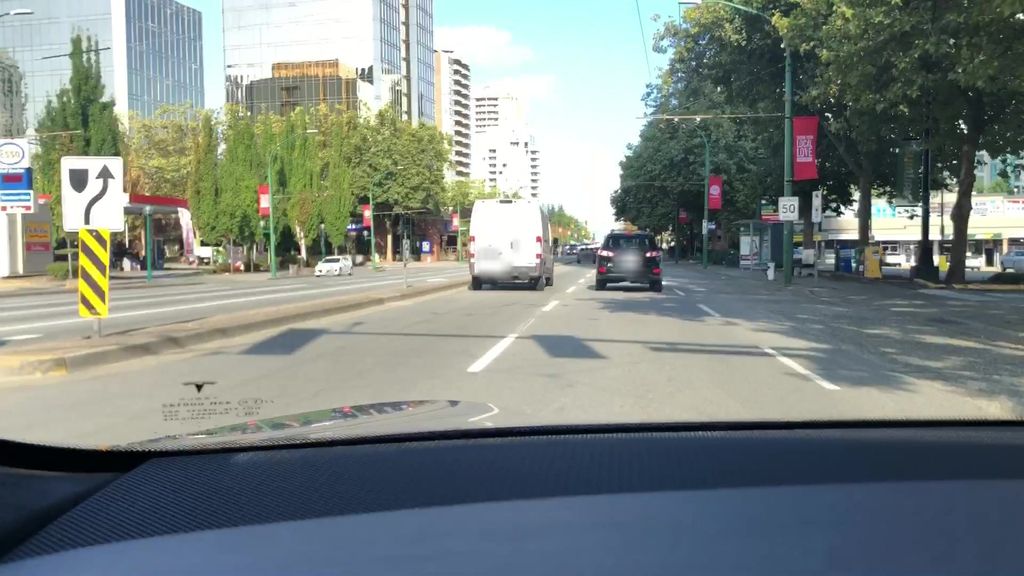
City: vancouver